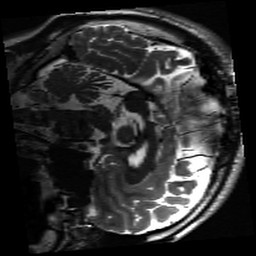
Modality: inplaneT2
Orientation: sagittal